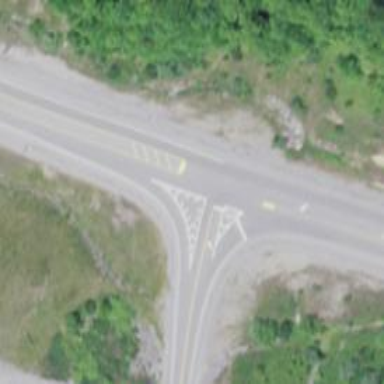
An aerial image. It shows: Stop road.